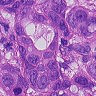
Metastatic tissue present: yes